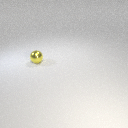
small yellow metal sphere